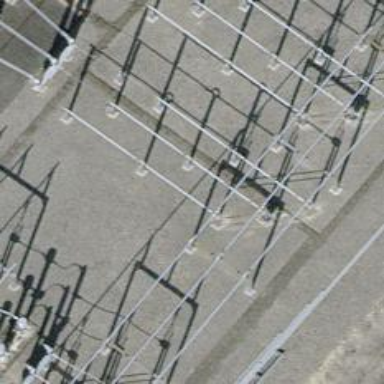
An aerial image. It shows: Switch for power supply.